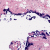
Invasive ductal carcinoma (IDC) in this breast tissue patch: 0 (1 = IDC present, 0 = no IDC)